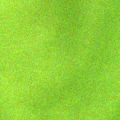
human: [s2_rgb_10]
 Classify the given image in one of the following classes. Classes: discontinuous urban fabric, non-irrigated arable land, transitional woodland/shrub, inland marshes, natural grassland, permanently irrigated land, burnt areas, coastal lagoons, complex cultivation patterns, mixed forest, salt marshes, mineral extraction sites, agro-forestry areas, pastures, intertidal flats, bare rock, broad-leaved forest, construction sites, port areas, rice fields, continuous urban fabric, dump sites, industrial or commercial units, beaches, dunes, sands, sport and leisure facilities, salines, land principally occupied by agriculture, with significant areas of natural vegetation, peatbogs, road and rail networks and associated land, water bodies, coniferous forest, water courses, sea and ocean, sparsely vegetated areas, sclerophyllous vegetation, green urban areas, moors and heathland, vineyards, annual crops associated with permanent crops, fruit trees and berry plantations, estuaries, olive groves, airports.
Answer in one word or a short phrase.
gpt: coastal lagoons